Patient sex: M
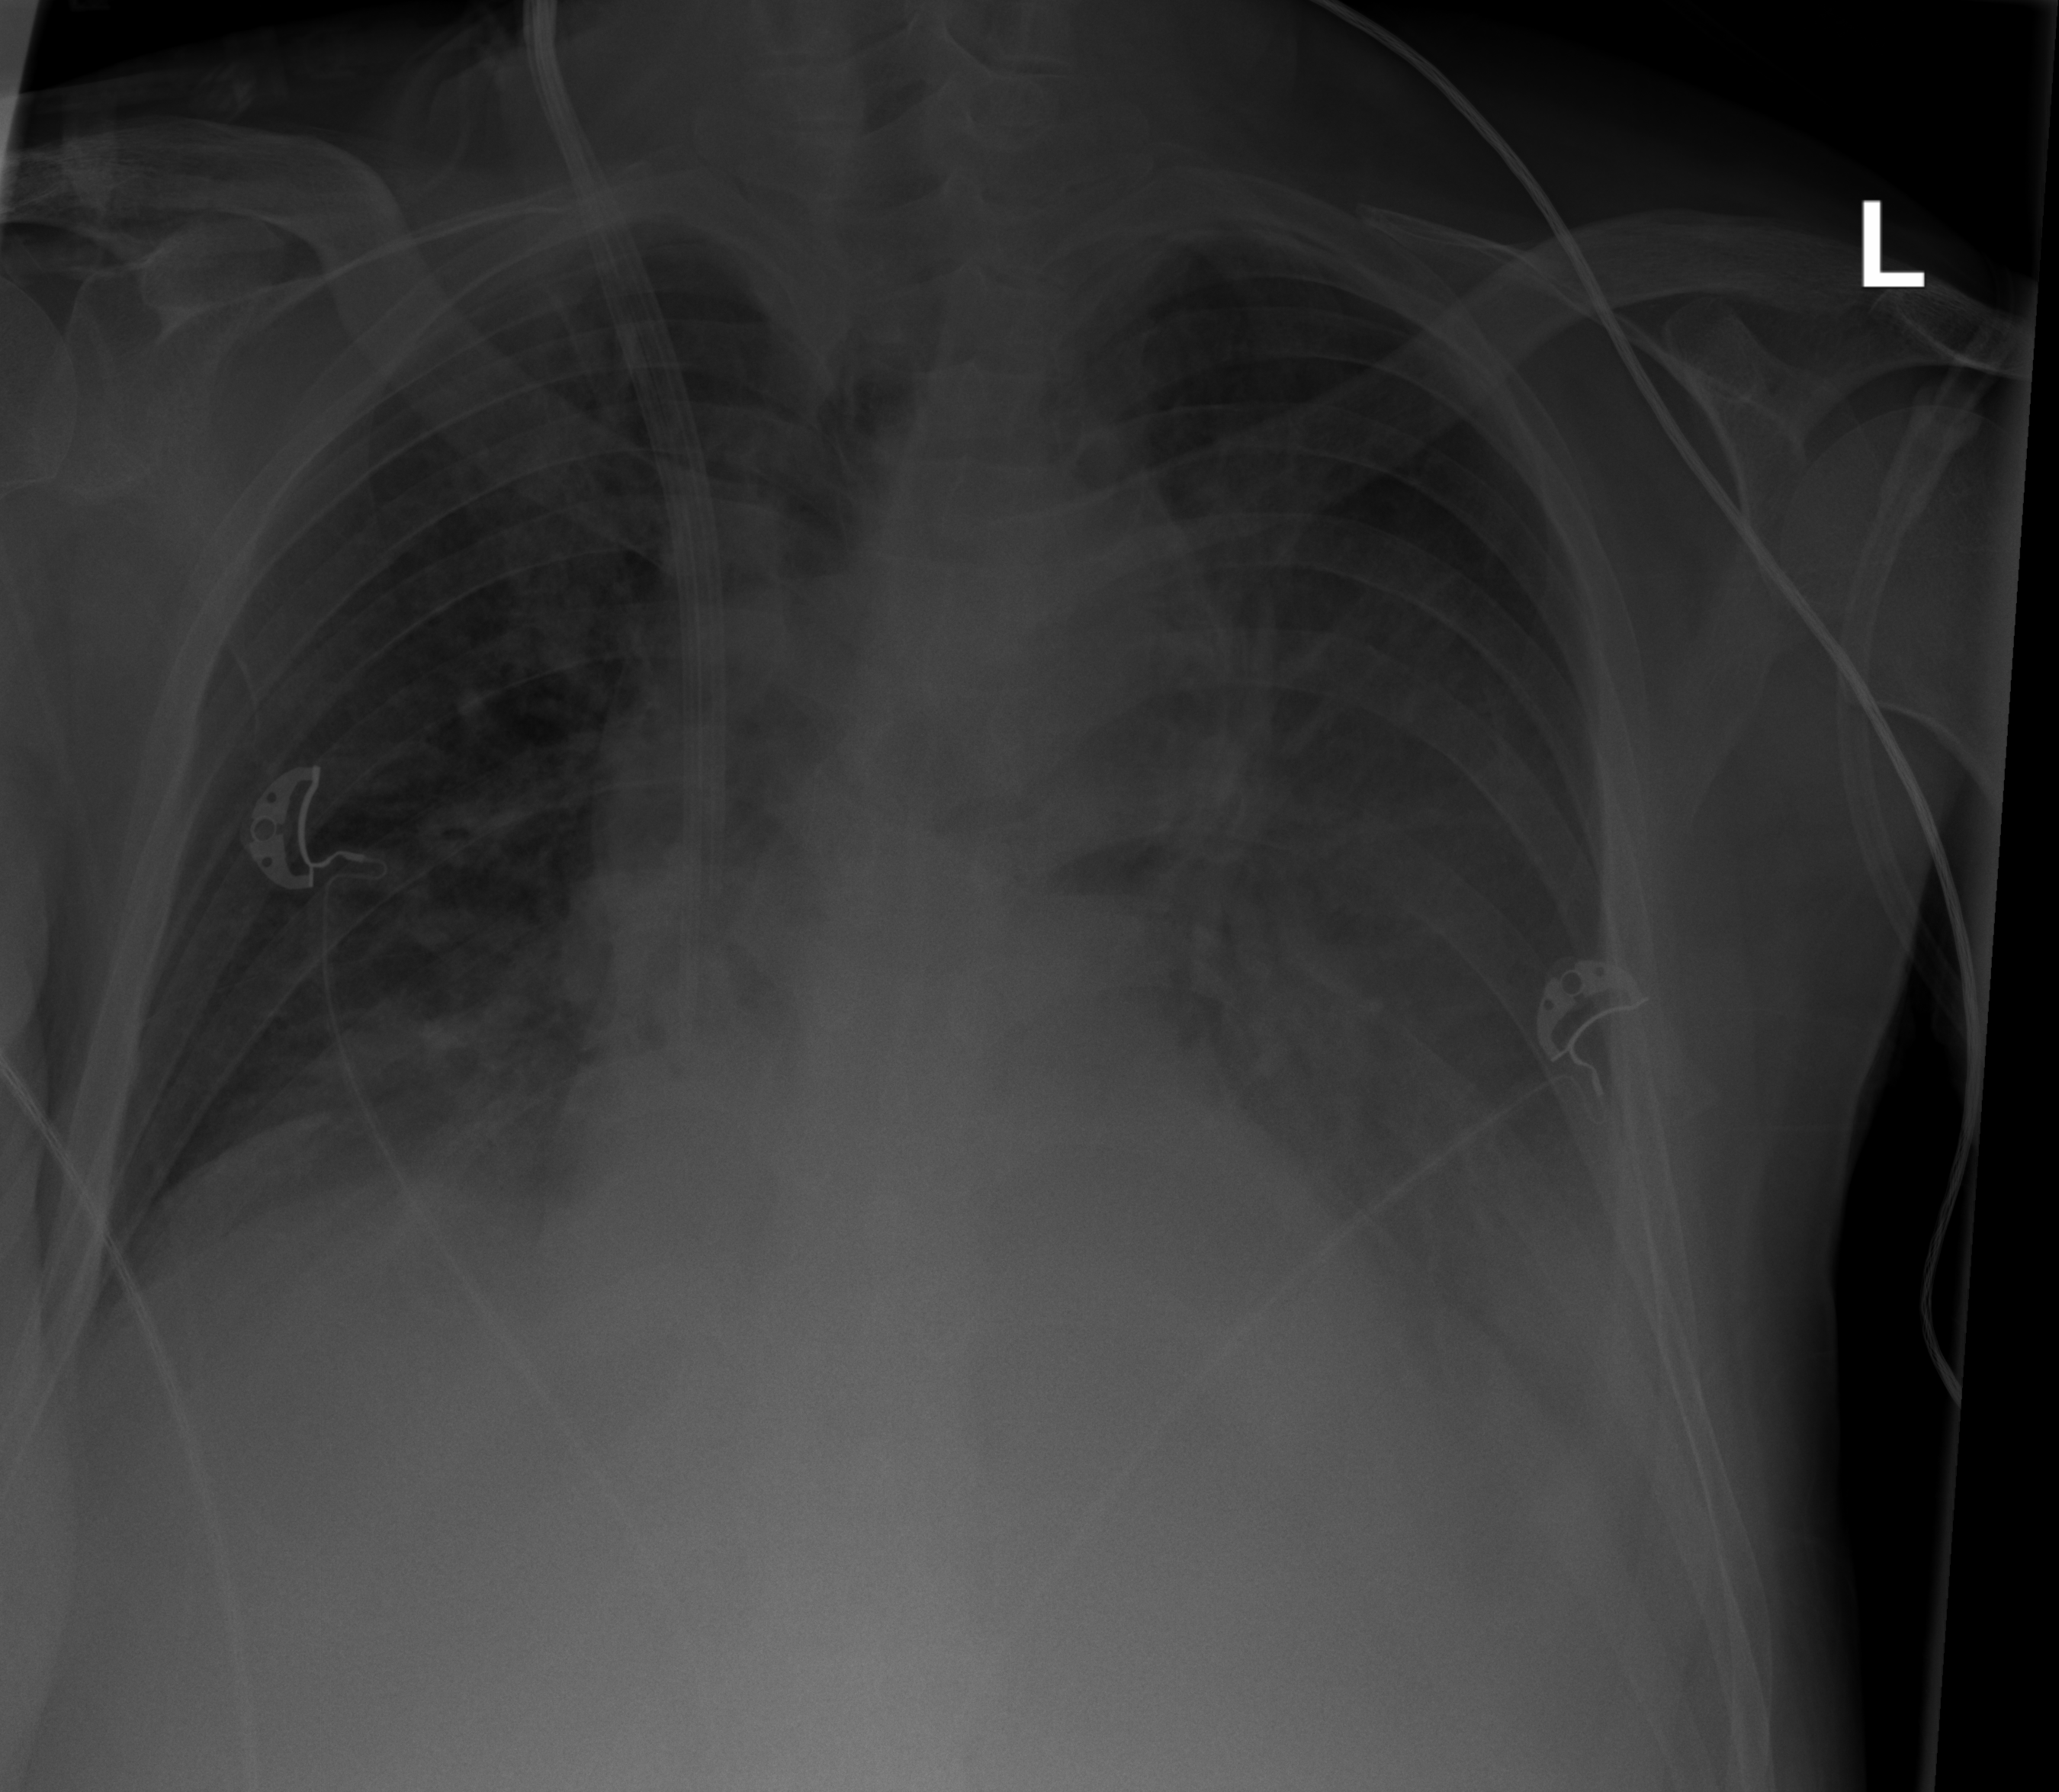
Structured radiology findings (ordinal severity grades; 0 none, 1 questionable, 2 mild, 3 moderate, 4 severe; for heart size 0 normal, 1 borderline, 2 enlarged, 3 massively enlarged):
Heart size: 0
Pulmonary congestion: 2
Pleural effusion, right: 0
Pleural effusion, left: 2
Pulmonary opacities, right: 0
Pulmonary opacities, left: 0
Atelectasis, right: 0
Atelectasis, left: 3